Question: I want a widget like this on the action bar:

How can I custom the widget on the actionbar using holo everywhere or actionbarsherlock?
When clicked the or the Item, the text do not change, just like a menu.
A spinner or a button with dropDownItems?
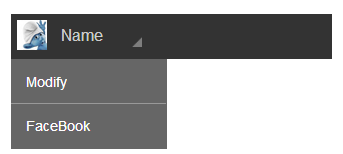
Answer: You can achieve this with the action bar list navigation mode which uses a 'Spinner'. <URL> is a simple example from the ActionBarSherlock samples.
To have a static text at the top, you have to create your own 'Adapter' to override 'getView()'. There you inflate a layout with an image and the text "Name" and return it for all positions.